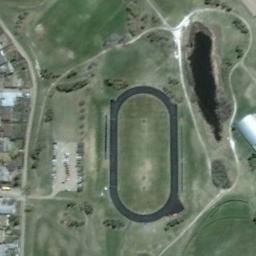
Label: ground_track_field